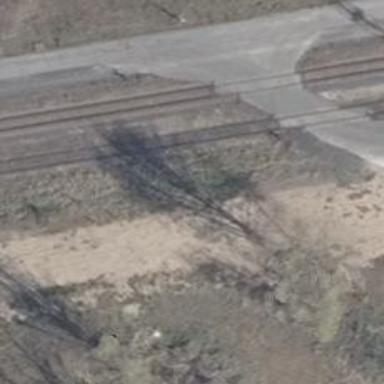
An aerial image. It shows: Railway spur service.